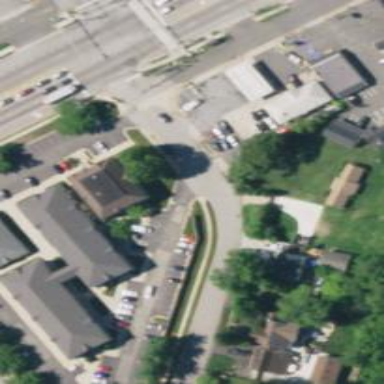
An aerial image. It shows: Residential road with asphalt surface and sidewalk on the left.